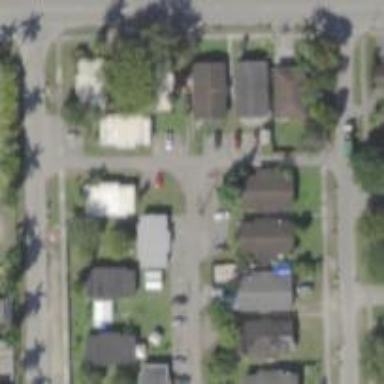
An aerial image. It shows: Alley classified as service road.